Chest X-ray:
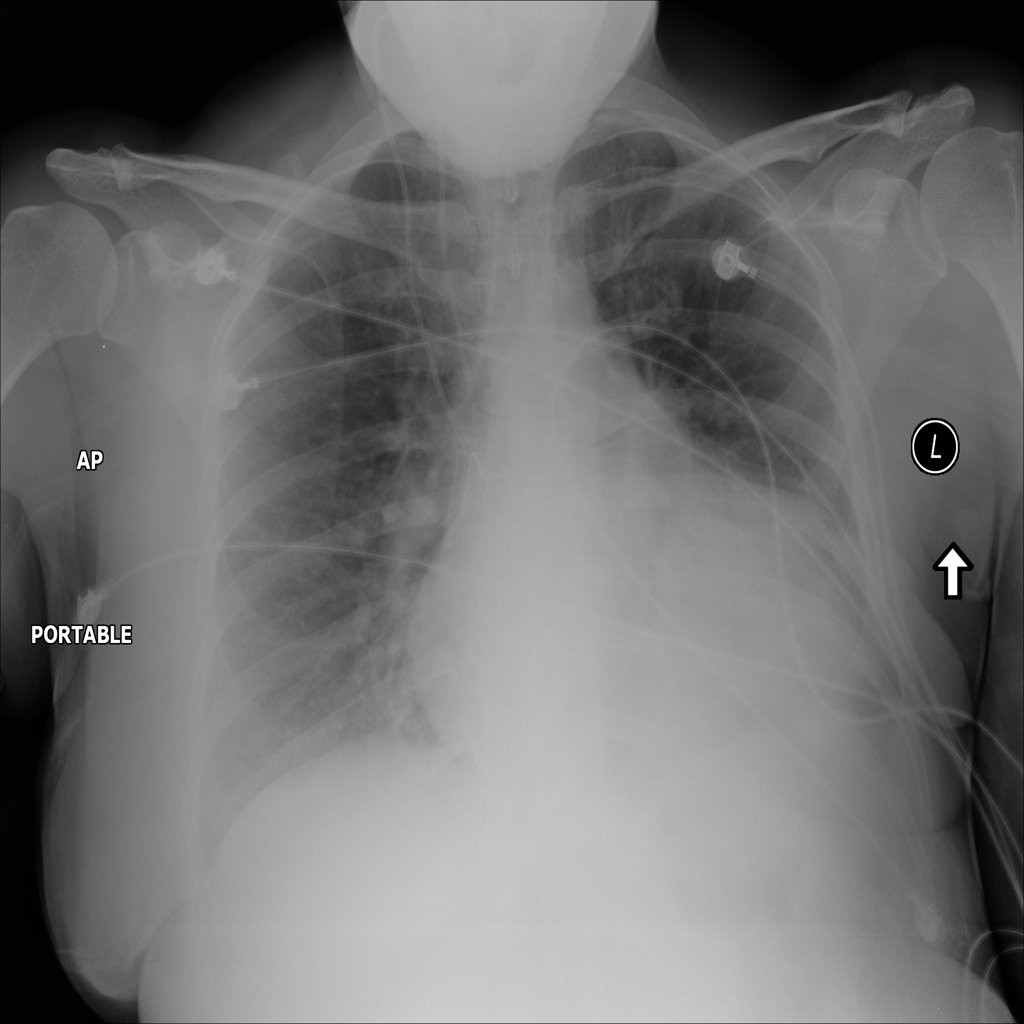
Findings: Cardiomegaly, Consolidation, Effusion
No abnormal finding: no